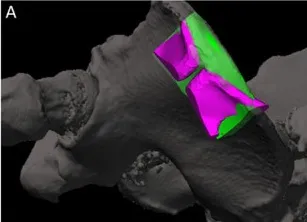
Intra-operative photos. (A) demonstration of the computer-navigated iliac crest resection with pubic cut overlay.
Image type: radiology (ct)